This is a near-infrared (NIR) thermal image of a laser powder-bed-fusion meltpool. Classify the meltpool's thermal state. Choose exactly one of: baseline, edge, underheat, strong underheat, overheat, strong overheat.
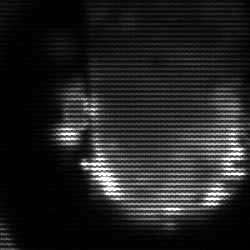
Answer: baseline